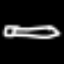
Label: pencil